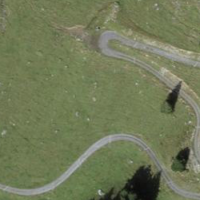
EUNIS habitat code: 23
Species observed at this site:
Marmota marmota
Omocestus viridulus